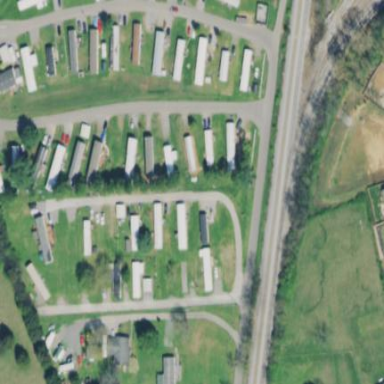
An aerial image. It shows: Residential area designated as trailer park.